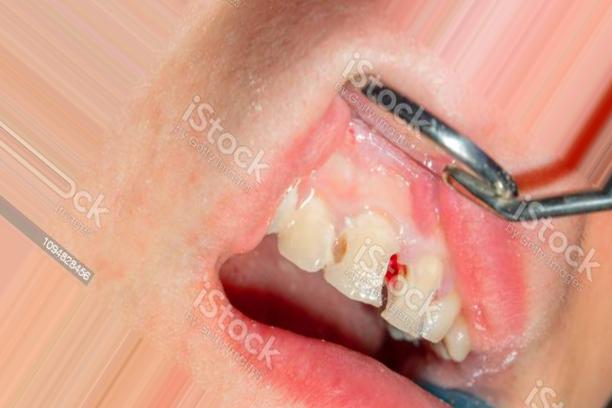
Condition: Caries